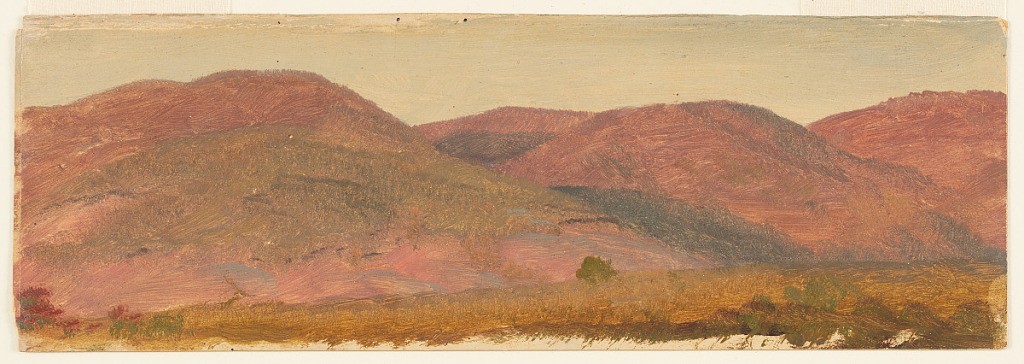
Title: The Catskill Mountains in Autumn, Hudson, New York
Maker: Frederic Edwin Church, American, 1826–1900
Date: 1860–70
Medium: Brush and oil, graphite on paperboard
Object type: Drawing
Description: Landscape sketch of the Catskill Mountains during autumn, likely viewed from the artist's estate near Hudson, New York. The mountain range is articulated in a brownish light purple and the predominantly green foreground is punctuated by fall colors--reds and oranges. Cream colored ground is visible along lower margin.